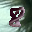
Label: 8